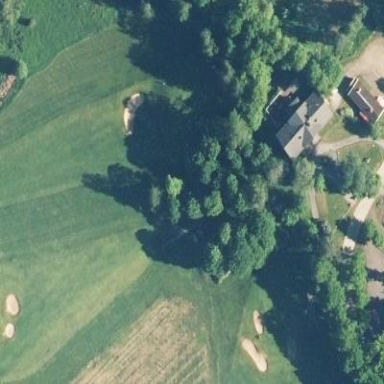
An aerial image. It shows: Grassy area designated as golf fairway.